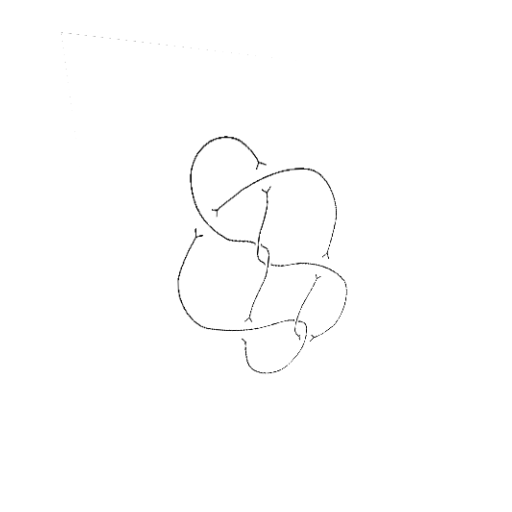
Crossing number: 8